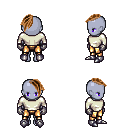
a pixel art fantasy rpg character, female body template, dark elf, purple skin, white long-sleeve shirt, gold greaves, brown long mohawk hairstyle, metal gloves, metal boots, four views (front, back, left, right), 2x2 character sprite sheet, small pixel art, hard edges, no anti-aliasing